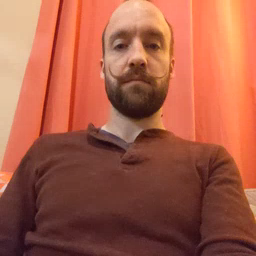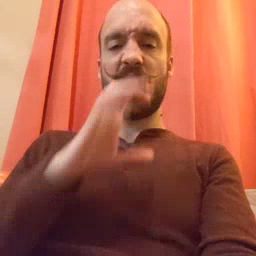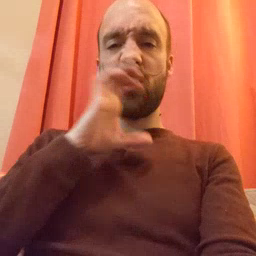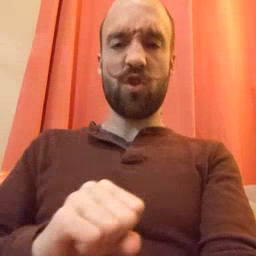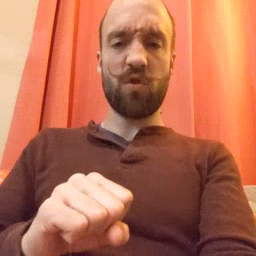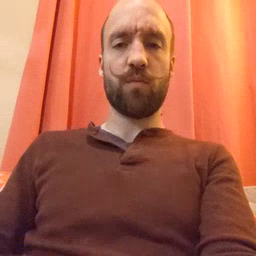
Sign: old